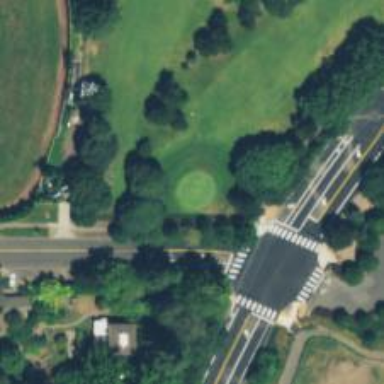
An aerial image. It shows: Golf hole.